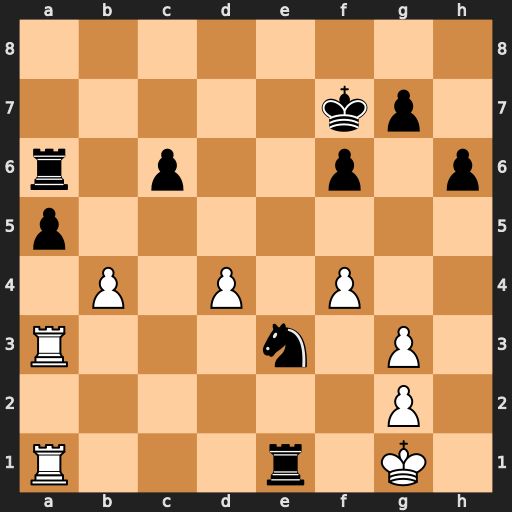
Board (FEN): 8/5kp1/r1p2p1p/p7/1P1P1P2/R3n1P1/6P1/R3r1K1
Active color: w
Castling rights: -
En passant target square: -
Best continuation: Rxe1 Nc2 Rxa5